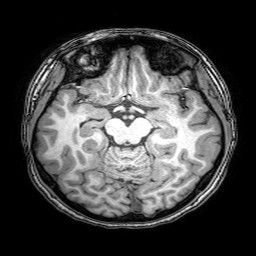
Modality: T1w
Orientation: coronal
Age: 22
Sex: female